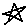
Label: star